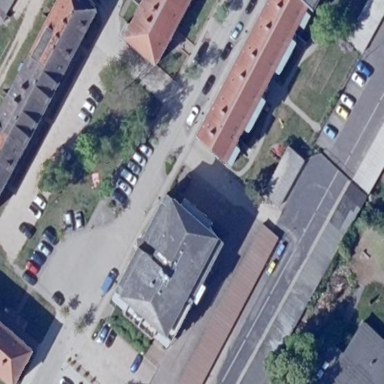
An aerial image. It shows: Group of garages.